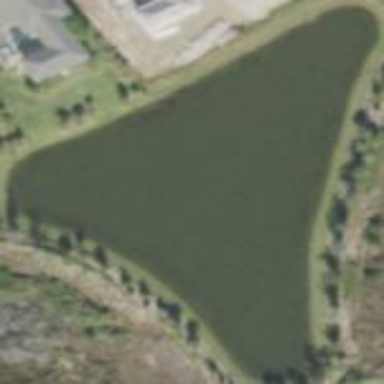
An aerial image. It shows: Pond surrounded by natural water.